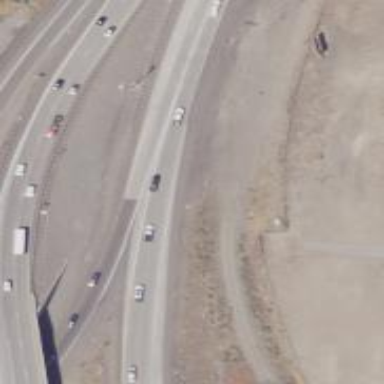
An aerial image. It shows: Motorway.